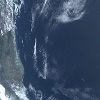
Label: water